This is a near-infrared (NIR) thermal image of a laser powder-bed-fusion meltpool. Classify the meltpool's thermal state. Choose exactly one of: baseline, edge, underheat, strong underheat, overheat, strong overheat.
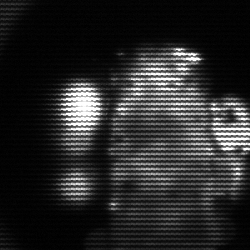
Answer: strong underheat